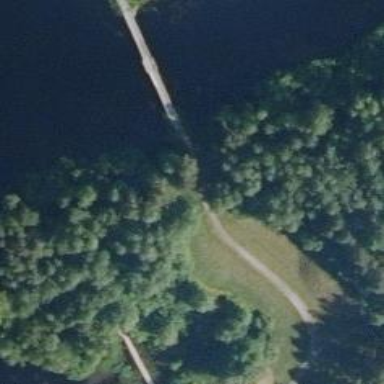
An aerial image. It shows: Cycleway.